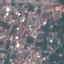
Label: Residential